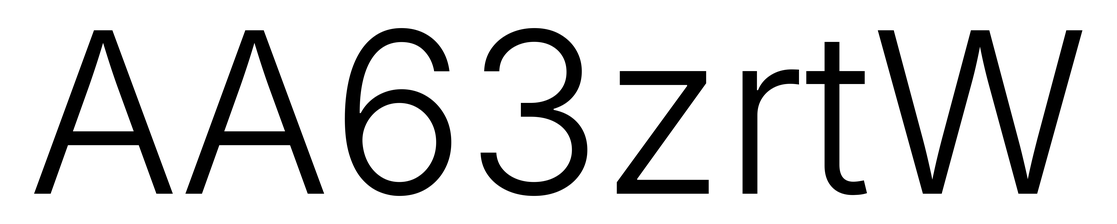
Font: Inter_Light